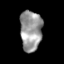
Tissue: skin
Cell type: Epithelial cells
Senescence score: 0.2583
Nuclear area (px): 863
Mean DAPI intensity: 153.778